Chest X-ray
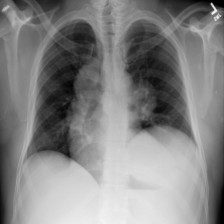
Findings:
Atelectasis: negative
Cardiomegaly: negative
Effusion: negative
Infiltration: negative
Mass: negative
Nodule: negative
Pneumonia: negative
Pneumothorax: negative
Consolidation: negative
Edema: negative
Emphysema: negative
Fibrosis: negative
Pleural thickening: negative
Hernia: negative